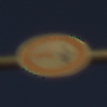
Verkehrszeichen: VerbotUeberholenEinspurigeFahrzeuge
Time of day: SunriseSunset
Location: Outdoor (Nature)
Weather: Clear
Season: NotSpecified
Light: Natural